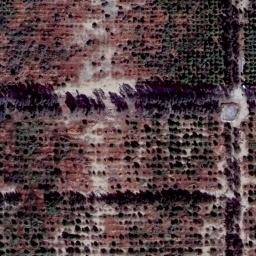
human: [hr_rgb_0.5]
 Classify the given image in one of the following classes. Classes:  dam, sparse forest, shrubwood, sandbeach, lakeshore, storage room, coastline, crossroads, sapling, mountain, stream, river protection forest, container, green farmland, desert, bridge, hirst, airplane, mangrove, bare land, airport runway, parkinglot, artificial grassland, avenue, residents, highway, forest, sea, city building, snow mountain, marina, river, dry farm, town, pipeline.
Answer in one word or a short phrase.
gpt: dry farm